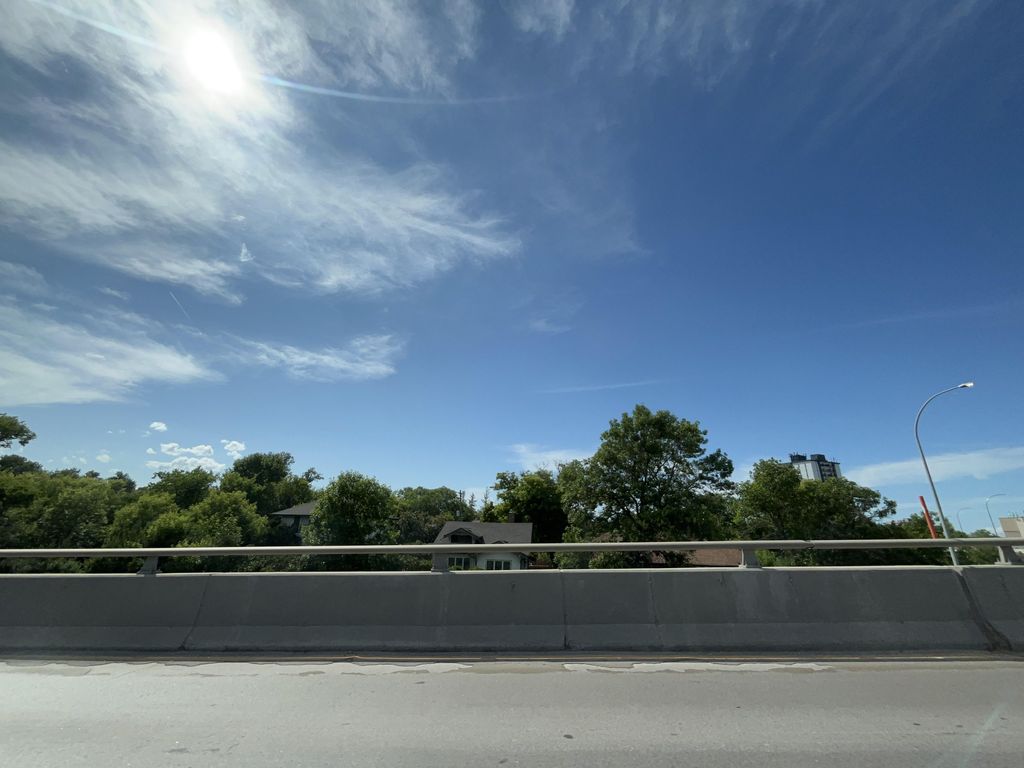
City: winnipeg